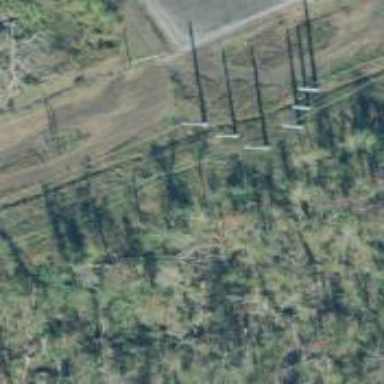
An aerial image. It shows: Power tower.